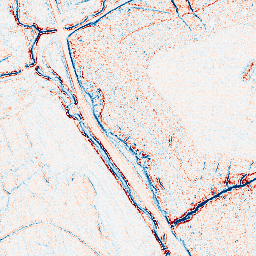
Category: edge_preserving
Decomposition family: bilateral
Decomposition parameters: d: 5
sigma_color: 100
sigma_space: 150
Upsampling method: sinc_hamming
Upsampling parameters: scale: 4
kernel_size: 8
Upsampling scale: 4